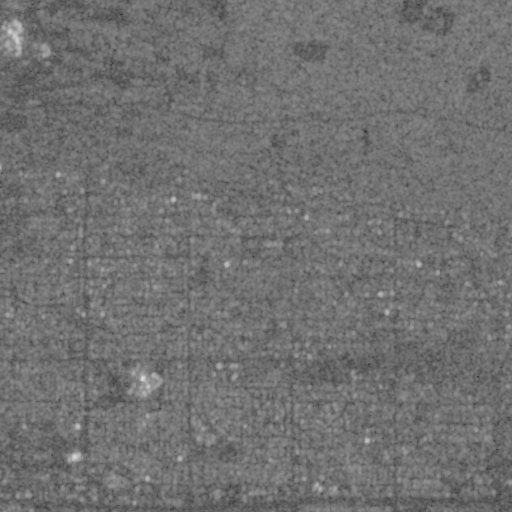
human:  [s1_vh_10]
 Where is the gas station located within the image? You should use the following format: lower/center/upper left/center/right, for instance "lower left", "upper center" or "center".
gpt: The gas station is located in the lower left of the image.
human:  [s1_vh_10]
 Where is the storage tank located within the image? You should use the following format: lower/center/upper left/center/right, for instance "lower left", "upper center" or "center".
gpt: The storage tank is located in the lower left of the image.
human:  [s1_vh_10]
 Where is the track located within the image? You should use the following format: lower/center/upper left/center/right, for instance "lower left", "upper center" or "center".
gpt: The track is located in the lower center of the image.
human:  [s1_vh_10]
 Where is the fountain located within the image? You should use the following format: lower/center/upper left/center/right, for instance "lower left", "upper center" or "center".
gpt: The fountain is located in the center left of the image.
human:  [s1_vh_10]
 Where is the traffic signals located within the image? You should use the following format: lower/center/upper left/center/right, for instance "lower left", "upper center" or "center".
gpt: The traffic signals is located in the lower of the image.
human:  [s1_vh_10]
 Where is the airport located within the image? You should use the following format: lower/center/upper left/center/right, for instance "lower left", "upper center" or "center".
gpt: There is no airport in the image.

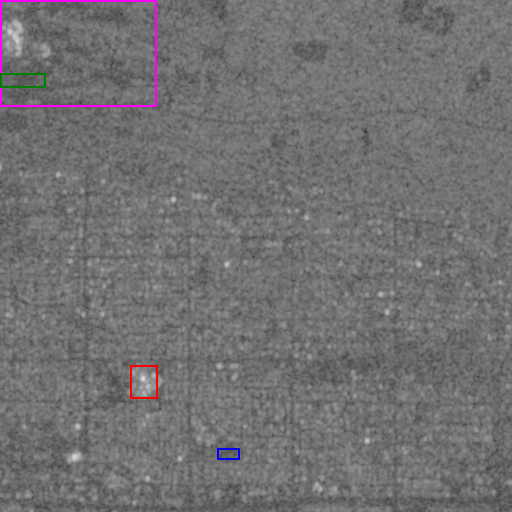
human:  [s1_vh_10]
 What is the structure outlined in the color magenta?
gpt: The structure outlined in magenta is a park.
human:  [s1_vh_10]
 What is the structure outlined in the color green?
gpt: The structure outlined in green is a parking lot.
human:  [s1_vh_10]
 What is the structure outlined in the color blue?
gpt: The structure outlined in blue is a track.
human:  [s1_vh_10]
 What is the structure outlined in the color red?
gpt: The structure outlined in red is a building.
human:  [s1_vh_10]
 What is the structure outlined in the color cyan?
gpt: There is no cyan outline.